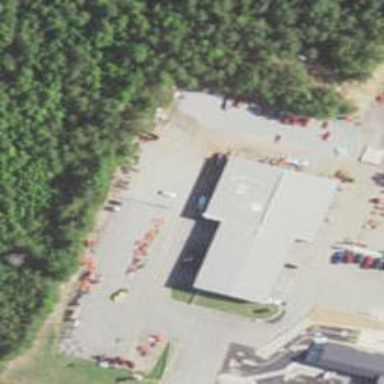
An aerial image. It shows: Agrarian shop located within building.